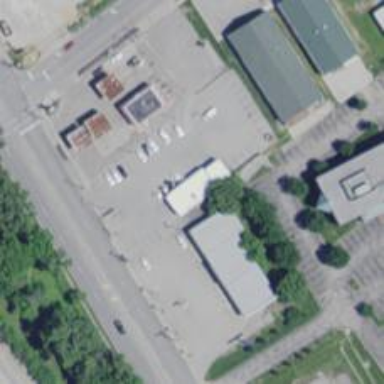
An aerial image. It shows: Car rental facility.